Field crop: maize
Growth stage: 2
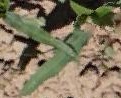
Species: maize